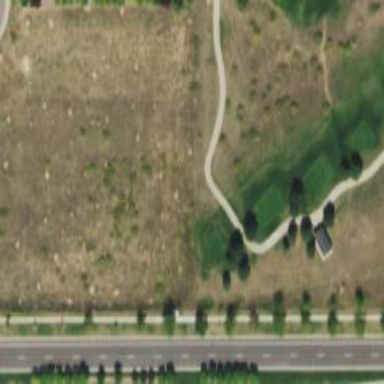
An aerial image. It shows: Path for golf carts.